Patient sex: F
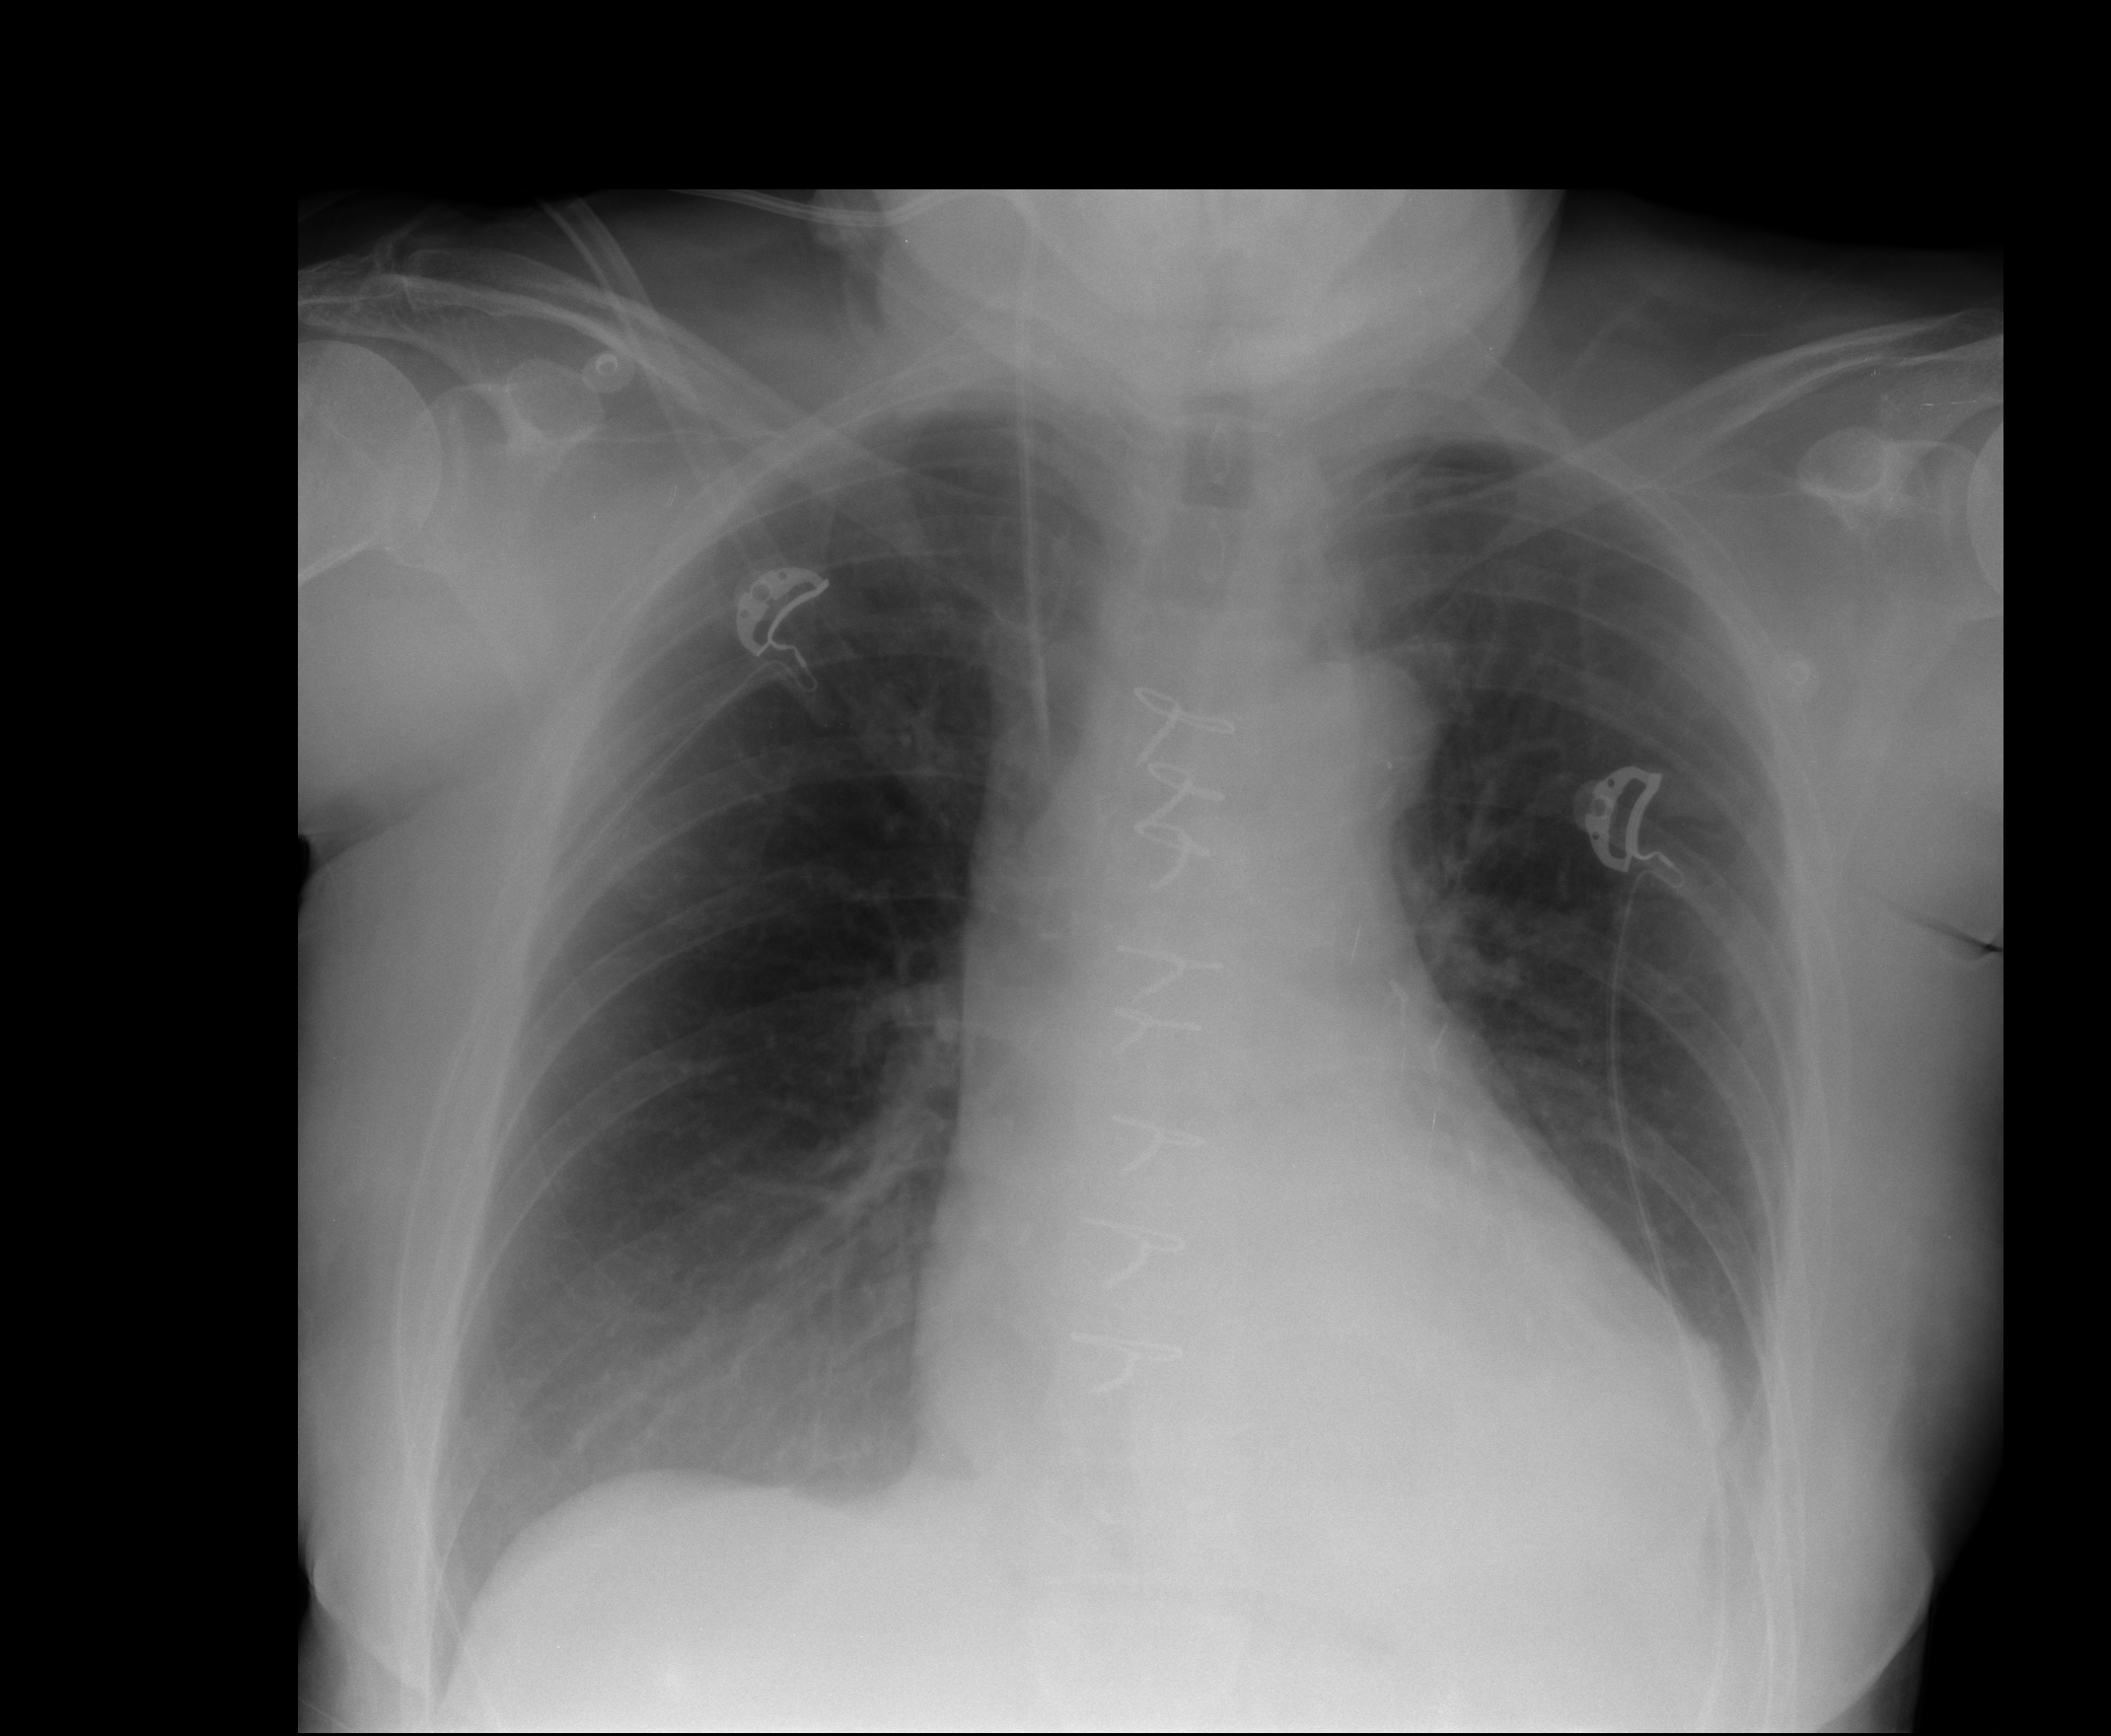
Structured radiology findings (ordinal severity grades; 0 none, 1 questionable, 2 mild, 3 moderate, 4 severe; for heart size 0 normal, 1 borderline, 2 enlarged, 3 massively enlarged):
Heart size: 0
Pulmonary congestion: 0
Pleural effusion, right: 0
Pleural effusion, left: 2
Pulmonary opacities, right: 0
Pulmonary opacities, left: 0
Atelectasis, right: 0
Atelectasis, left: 2